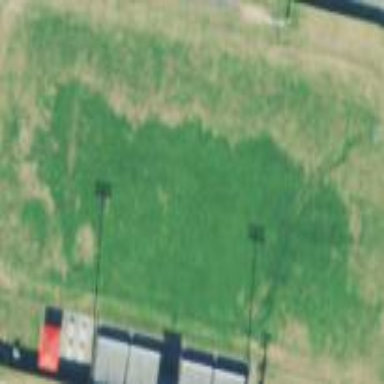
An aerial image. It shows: Soccer pitch for outdoor sports and leisure activities.